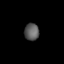
Tissue: lung
Cell type: Endothelial cells
Senescence score: 0.7062
Nuclear area (px): 250
Mean DAPI intensity: 88.736